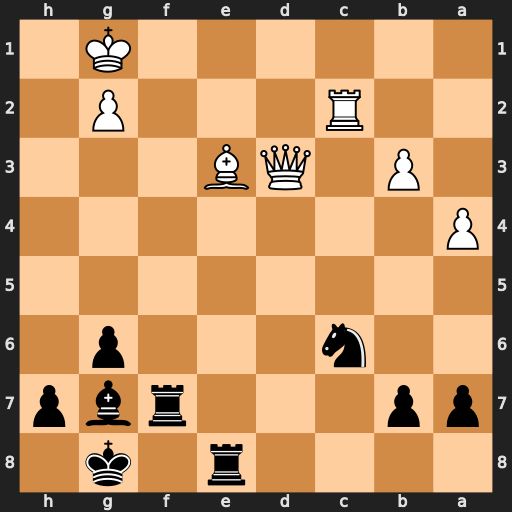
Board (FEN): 4r1k1/pp3rbp/2n3p1/8/P7/1P1QB3/2R3P1/6K1
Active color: b
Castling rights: -
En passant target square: -
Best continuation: Rxe3 Qxe3 Bd4 Qxd4 Nxd4